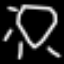
Label: diamond